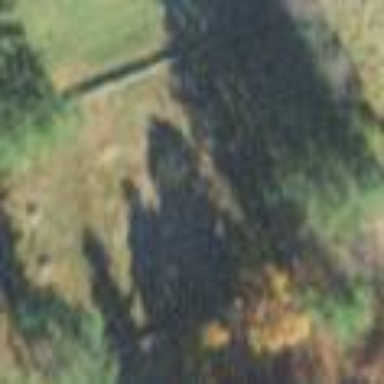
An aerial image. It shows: Cemetery.